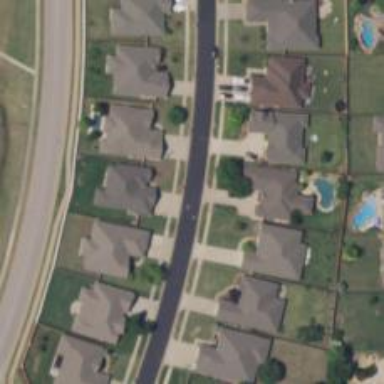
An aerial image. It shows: Residential road.